【题型】解答题　【知识点】平面几何　【难度】medium
如图，$P$为$\odot O$外一点，$PA$、$PB$为$\odot O$的切线，切点分别为$A$、$B$，直线$PO$交$\odot O$于点$D$、$E$，交$AB$于点$C$．

\vspace{3pt}
\noindent
(1)求证：$\angle ADE = \angle PAE$．

\noindent
(2)若$\angle ADE = 30^\circ$，连接$BD$，求证：四边形$ADBP$是菱形．
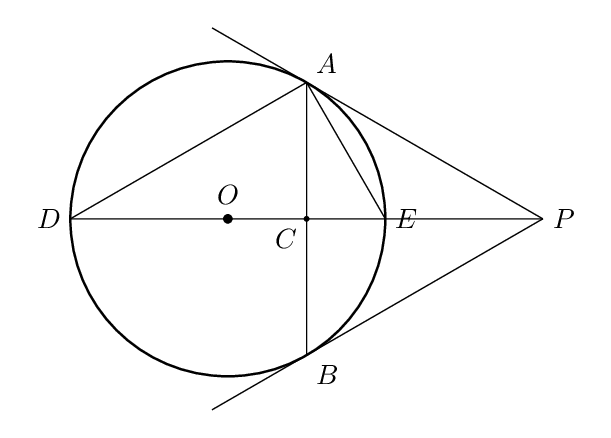
【解答】
\vspace{8pt}
\noindent
\textbf{【答案】}
(1)见解析

\noindent
(2)见解析

\vspace{3pt}
\noindent
\textbf{【分析】}
（1）连接$OA$，由$\angle PAO = \angle DAE = 90^\circ$，证明$\angle DAO = \angle PAE$，$\angle DAO = \angle ADE$，进而得证；

\noindent
（2）连接$BD$，连接$OB$，证明$\angle APO = 90^\circ - \angle AOE = 30^\circ$，得到$AD = AP$，由$PA$、$PB$为$\odot O$的切线得到$PA = PB = AD$，$\angle PAO = \angle PBO = 90^\circ$，证明$\text{Rt}\triangle APO \cong \text{Rt}\triangle BPO$，得到$\angle APO = \angle BPO = 30^\circ$，则$\angle ADE = \angle BPO$，得到$AD \parallel BP$，又由$PA = PB = AD$，即可证明四边形$ADBP$是菱形．

\vspace{5pt}
\noindent
\textbf{【详解】}
（1）证明：如图，连接$OA$，

\noindent
$\because DE$是直径，

\noindent
$\therefore \angle DAE = 90^\circ$

\noindent
即$\angle DAO + \angle OAE = 90^\circ$

\noindent
$\because PA$为$\odot O$的切线，

\noindent
$\therefore \angle PAO = 90^\circ$，

\noindent
即$\angle PAE + \angle OAE = 90^\circ$．

\noindent
$\therefore \angle DAO = \angle PAE$，

\noindent
$\because AO = DO$

\noindent
$\therefore \angle DAO = \angle ADE$，

\noindent
$\therefore \angle ADE = \angle PAE$．

\vspace{5pt}
\noindent
（2）连接$BD$，连接$OB$，如图，

\noindent
$\because \angle ADE = 30^\circ$，

\noindent
$\therefore \angle AOE = 60^\circ$，

\noindent
$\because PA$为$\odot O$的切线，

\noindent
$\therefore \angle PAO = 90^\circ$，

\noindent
$\therefore \angle APO = 90^\circ - \angle AOE = 30^\circ$，

\noindent
$\therefore AD = AP$

\noindent
$\because PA$、$PB$为$\odot O$的切线，

\noindent
$\therefore PA = PB = AD$，$\angle PAO = \angle PBO = 90^\circ$，

\noindent
$\because PO = PO$

\noindent
$\therefore \text{Rt}\triangle APO \cong \text{Rt}\triangle BPO(\text{HL})$，

\noindent
$\therefore \angle APO = \angle BPO = 30^\circ$

\noindent
$\therefore \angle ADE = \angle BPO$

\noindent
$\therefore AD \parallel BP$，

\noindent
$\because PA = PB = AD$，

\noindent
$\therefore$四边形$ADBP$是菱形．

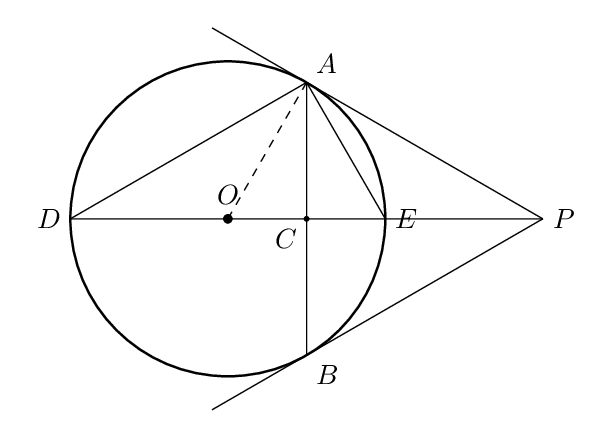
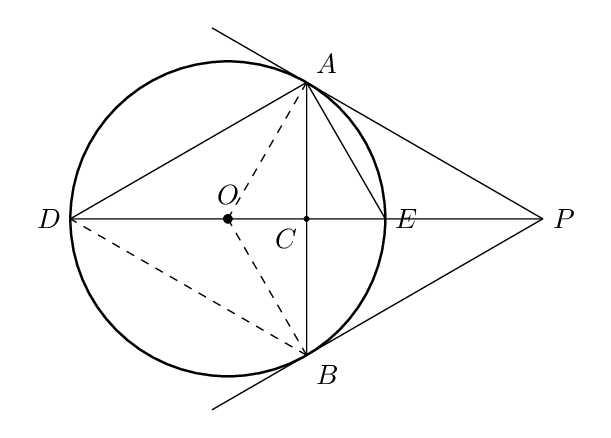